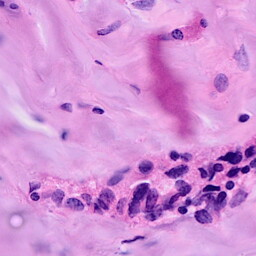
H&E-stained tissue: Breast